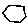
Label: hexagon